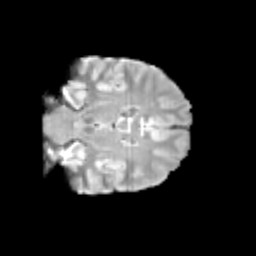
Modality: T2w
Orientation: coronal
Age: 13
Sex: male
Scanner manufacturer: siemens
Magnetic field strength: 3 T
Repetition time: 3.8 s
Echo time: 0.07 s